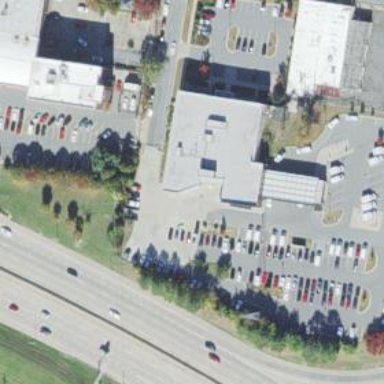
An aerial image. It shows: Ambulance station building.